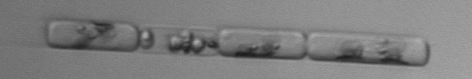
Label: Guinardia_delicatula_TAG_internal_parasite